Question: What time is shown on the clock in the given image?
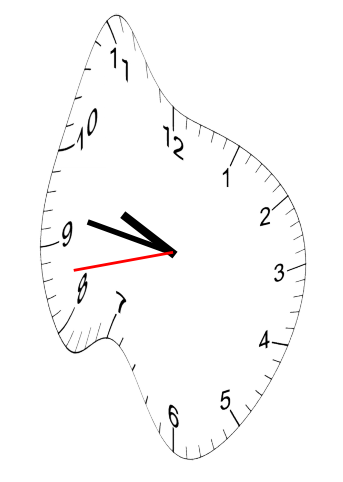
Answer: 09:46:43